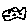
Label: fish